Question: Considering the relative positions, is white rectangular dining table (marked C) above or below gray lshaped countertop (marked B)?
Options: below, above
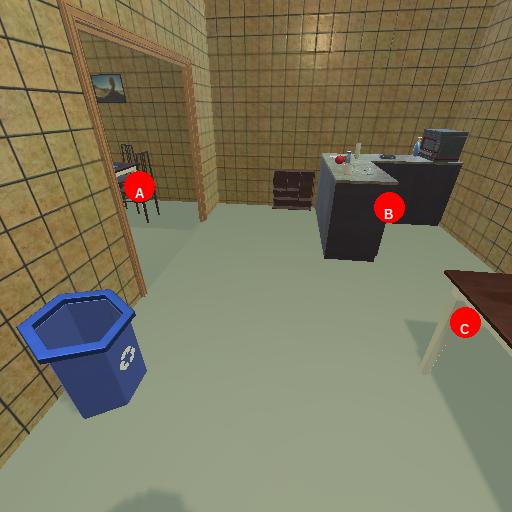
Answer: below